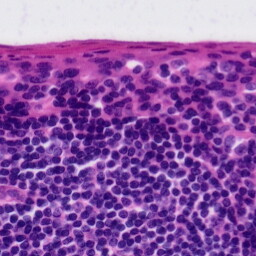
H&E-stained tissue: Tonsil